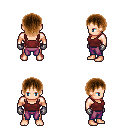
a pixel art fantasy rpg character, male body template, human, light skin, maroon pirate shirt, magenta pants, brown plain hairstyle, metal gloves, four views (front, back, left, right), 2x2 character sprite sheet, small pixel art, hard edges, no anti-aliasing